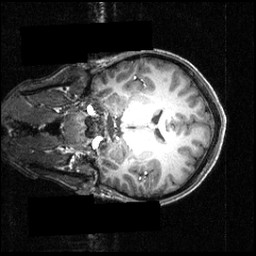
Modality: T1w
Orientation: coronal
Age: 16
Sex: male
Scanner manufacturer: siemens
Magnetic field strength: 3.951 T
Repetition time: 1.5 s
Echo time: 0.00335 s